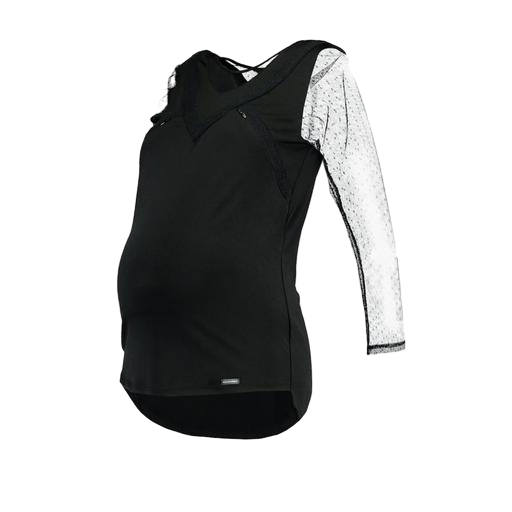
black far away mesh layer top, black mixed-media top, active cold-shoulder top, white background